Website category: university
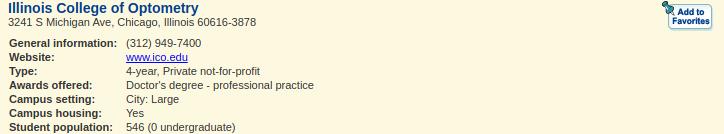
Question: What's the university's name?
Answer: Illinois College of Optometry

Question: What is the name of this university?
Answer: Illinois College of Optometry

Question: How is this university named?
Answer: Illinois College of Optometry

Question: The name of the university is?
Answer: Illinois College of Optometry

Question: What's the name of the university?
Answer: Illinois College of Optometry

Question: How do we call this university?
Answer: Illinois College of Optometry

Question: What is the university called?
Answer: Illinois College of Optometry

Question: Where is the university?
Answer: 3241 S Michigan Ave, Chicago, Illinois 60616-3878

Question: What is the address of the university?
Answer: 3241 S Michigan Ave, Chicago, Illinois 60616-3878

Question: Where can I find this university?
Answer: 3241 S Michigan Ave, Chicago, Illinois 60616-3878

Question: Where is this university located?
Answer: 3241 S Michigan Ave, Chicago, Illinois 60616-3878

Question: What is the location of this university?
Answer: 3241 S Michigan Ave, Chicago, Illinois 60616-3878

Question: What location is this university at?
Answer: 3241 S Michigan Ave, Chicago, Illinois 60616-3878

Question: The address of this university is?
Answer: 3241 S Michigan Ave, Chicago, Illinois 60616-3878

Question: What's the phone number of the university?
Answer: (312) 949-7400

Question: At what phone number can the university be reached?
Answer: (312) 949-7400

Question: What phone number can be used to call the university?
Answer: (312) 949-7400

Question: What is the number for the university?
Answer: (312) 949-7400

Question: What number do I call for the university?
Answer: (312) 949-7400

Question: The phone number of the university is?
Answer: (312) 949-7400

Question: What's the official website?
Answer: www.ico.edu

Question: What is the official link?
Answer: www.ico.edu

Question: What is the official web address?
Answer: www.ico.edu

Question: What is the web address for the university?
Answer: www.ico.edu

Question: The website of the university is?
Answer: www.ico.edu

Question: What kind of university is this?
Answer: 4-year, Private not-for-profit

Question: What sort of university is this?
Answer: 4-year, Private not-for-profit

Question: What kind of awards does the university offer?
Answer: Doctor's degree - professional practice

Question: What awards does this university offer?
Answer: Doctor's degree - professional practice

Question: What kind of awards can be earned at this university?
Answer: Doctor's degree - professional practice

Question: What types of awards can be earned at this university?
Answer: Doctor's degree - professional practice

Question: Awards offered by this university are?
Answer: Doctor's degree - professional practice

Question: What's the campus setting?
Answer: City: Large

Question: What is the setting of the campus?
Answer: City: Large

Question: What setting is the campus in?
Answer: City: Large

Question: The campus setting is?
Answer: City: Large

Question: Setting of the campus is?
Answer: City: Large

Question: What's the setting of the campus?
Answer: City: Large

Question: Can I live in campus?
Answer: Yes

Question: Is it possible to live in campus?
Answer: Yes

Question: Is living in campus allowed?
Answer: Yes

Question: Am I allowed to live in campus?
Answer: Yes

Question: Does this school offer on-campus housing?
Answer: Yes

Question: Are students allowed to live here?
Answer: Yes

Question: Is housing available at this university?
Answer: Yes

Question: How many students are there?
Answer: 546 (0 undergraduate)

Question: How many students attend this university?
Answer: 546 (0 undergraduate)

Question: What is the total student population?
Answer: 546 (0 undergraduate)

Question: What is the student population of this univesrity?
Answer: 546 (0 undergraduate)

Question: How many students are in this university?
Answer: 546 (0 undergraduate)

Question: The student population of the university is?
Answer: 546 (0 undergraduate)